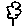
Label: tree